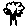
Label: tree